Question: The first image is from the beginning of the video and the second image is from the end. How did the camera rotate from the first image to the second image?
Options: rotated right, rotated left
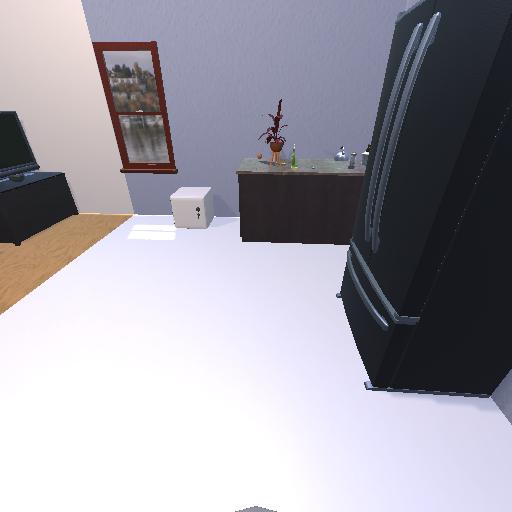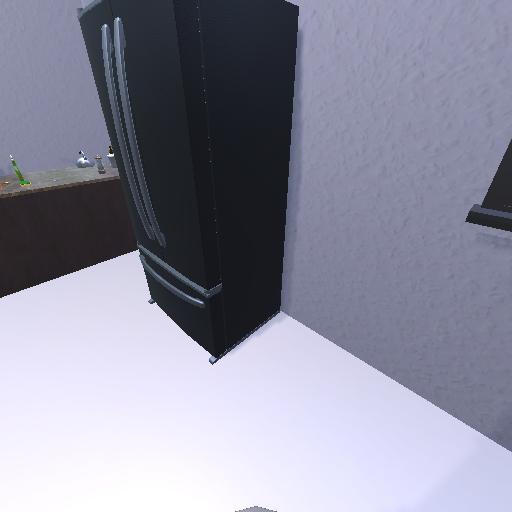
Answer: rotated right